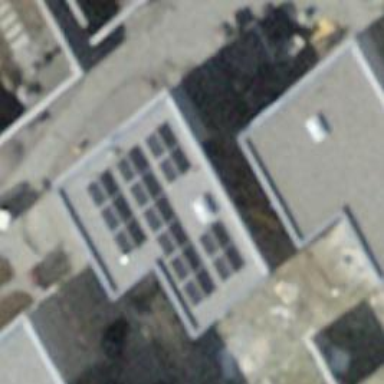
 consisting of solar photovoltaic panels."